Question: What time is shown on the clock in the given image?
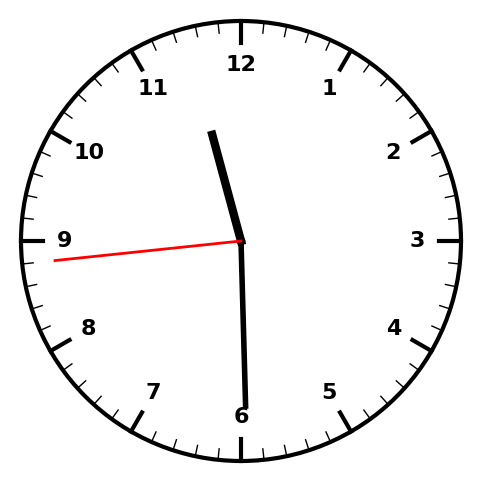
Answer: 11:29:44